Question: in some iPhone apps i saw a which was , eg. in the app EyeEm. When the user is scrolling the content, the button remains where it is and is still an interaction element.
Ho do I implement this?
My approach would be:
- - -
edit:
The floating seems to be the default behavior. Interestingly 'addSubview' and 'insertSubview' have the same behavior when placing the button... both are floating over the content.
'''
- (void)addOverlayButton {
UIButton *oButton = [UIButton buttonWithType:UIButtonTypeRoundedRect];
[oButton addTarget:self
action:@selector(aMethod:)
forControlEvents:UIControlEventTouchDown];
[oButton setTitle:@"Show View" forState:UIControlStateNormal];
oButton.frame = CGRectMake(80.0, 210.0, 160.0, 40.0);
[self.view addSubview:oButton];
//[self.view insertSubview:oButton aboveSubview:_scrollView]; // same result as addSubview.
// Both solutions let the button float over the content.
}
'''
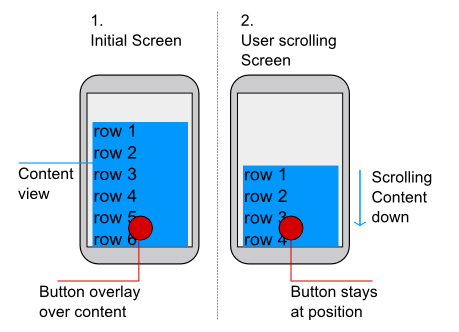
Answer: Add a subview to your window's content view with 'insertSubview:aboveSubview:' method with your button and scrollview as arguments, but be careful: if two sibling views both have transparency, the resulting drawing behaviour is undefined.